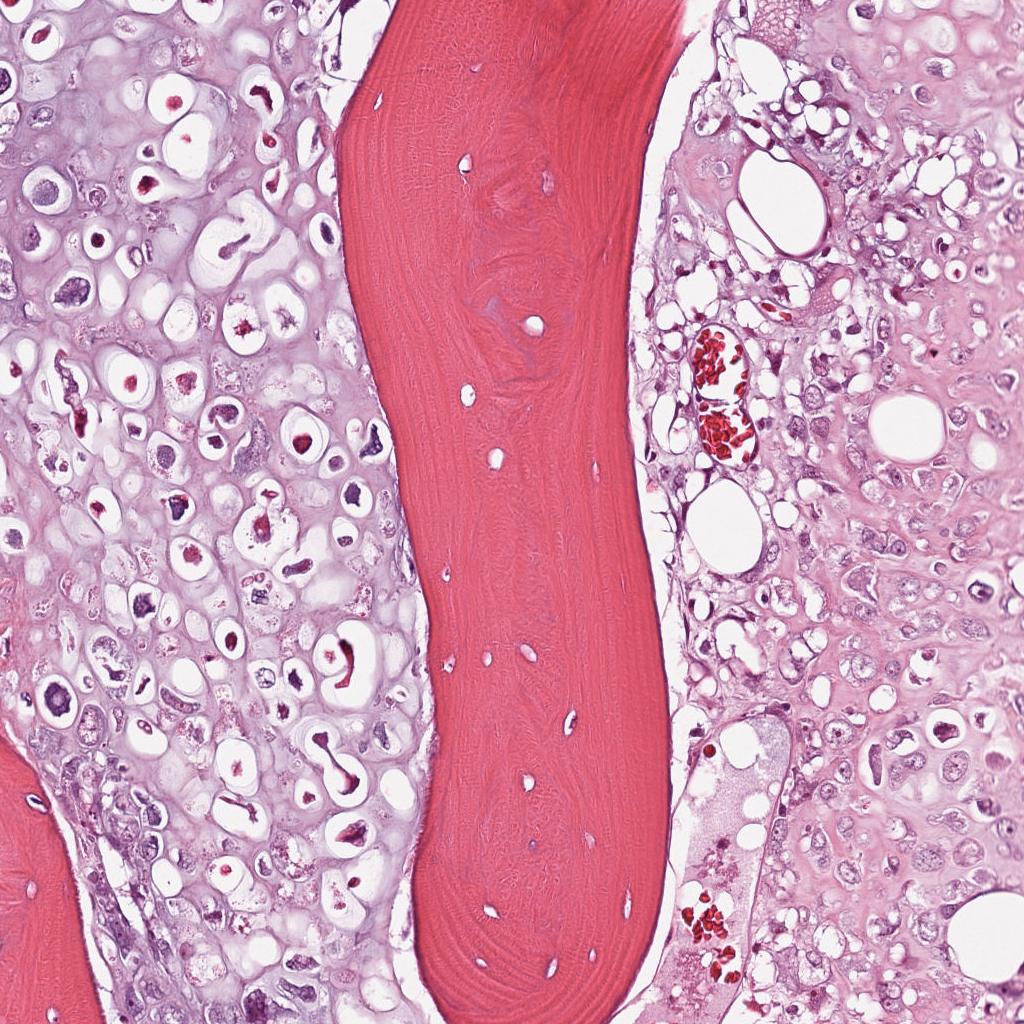
Label: Viable